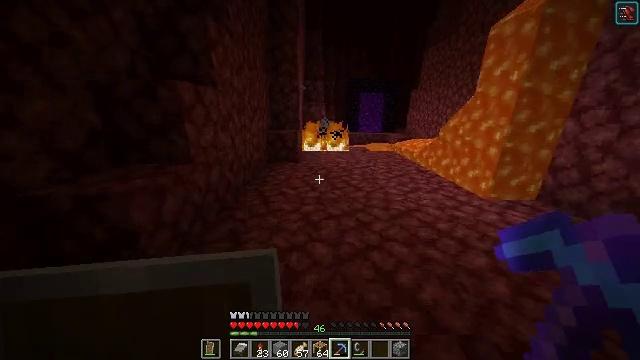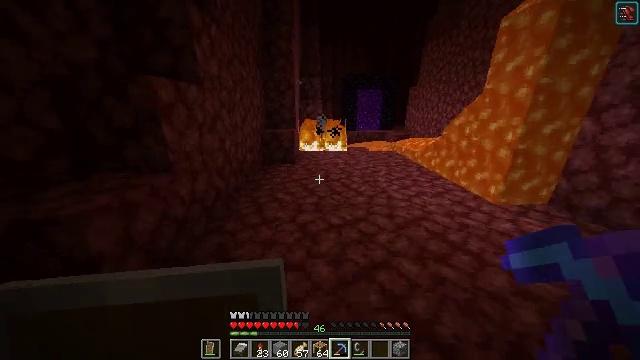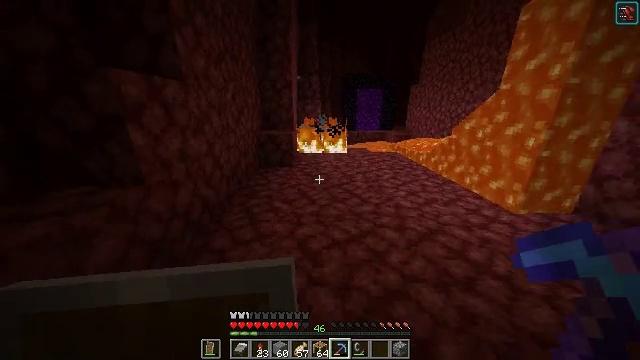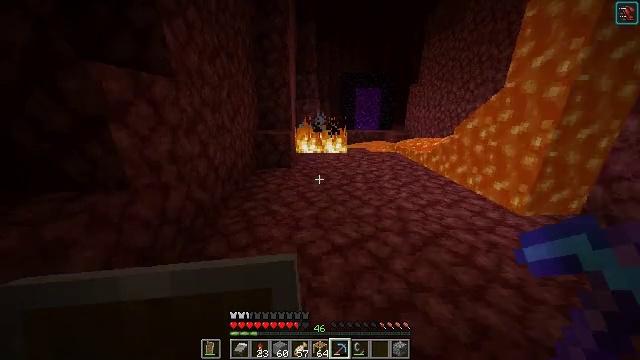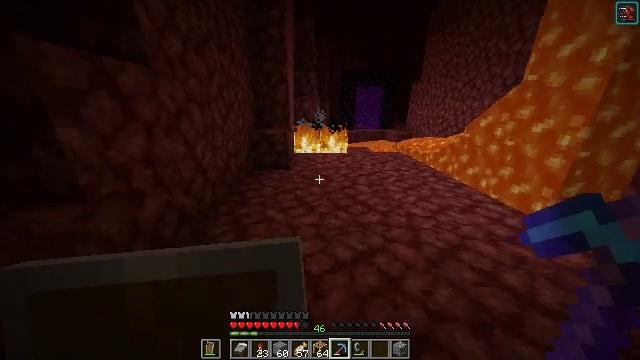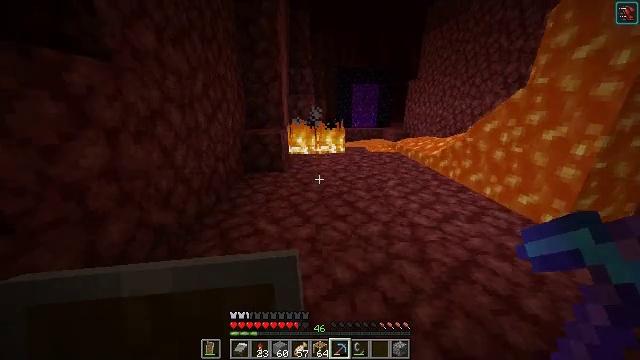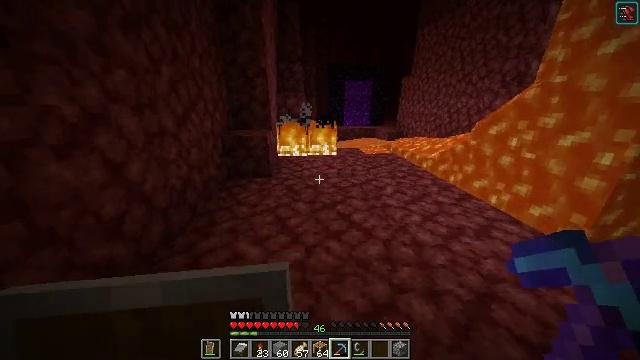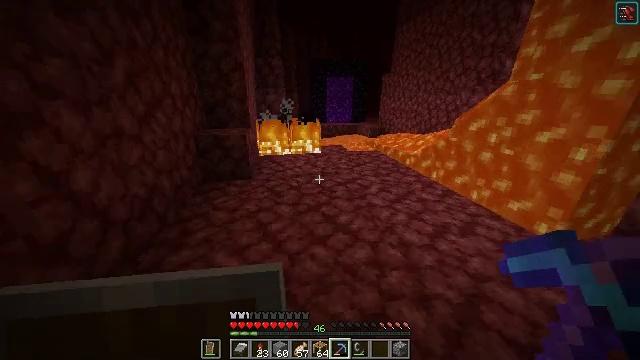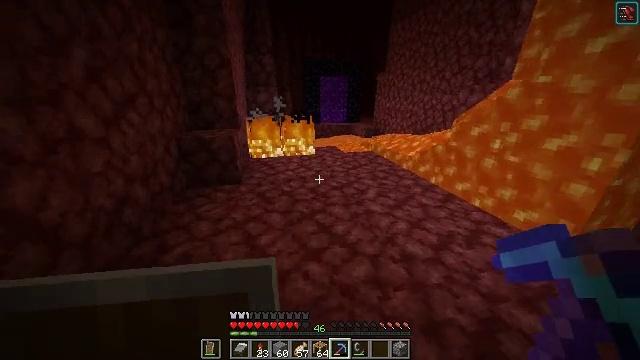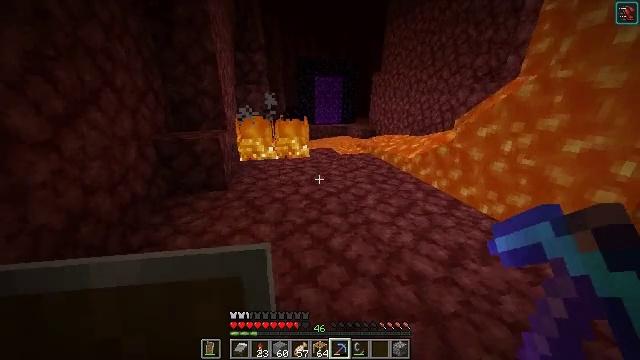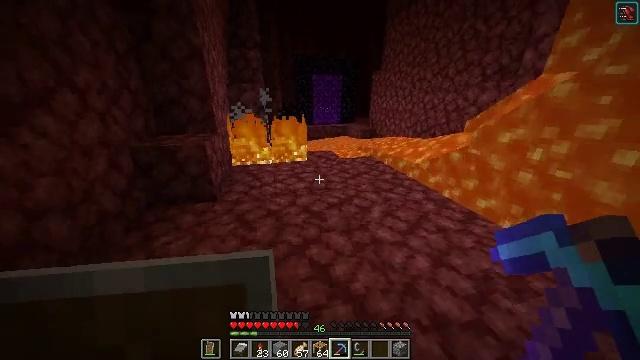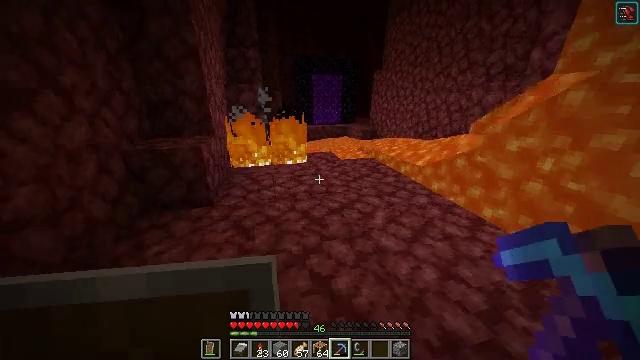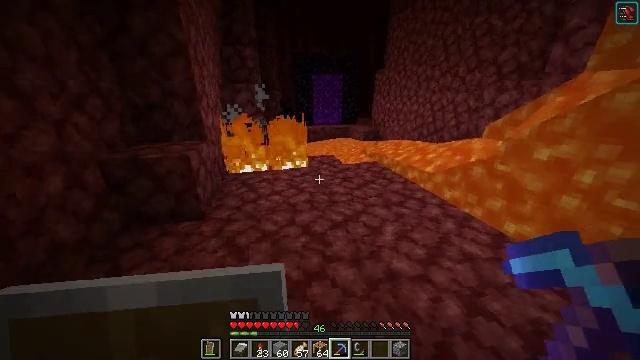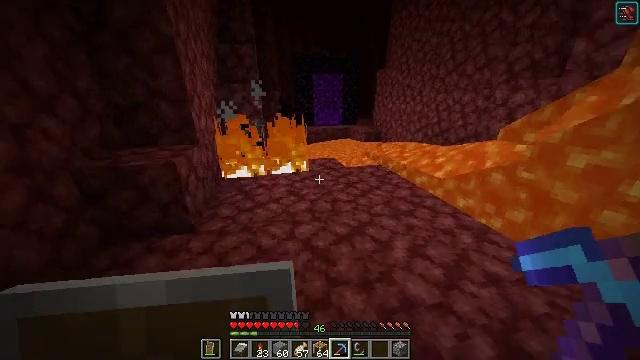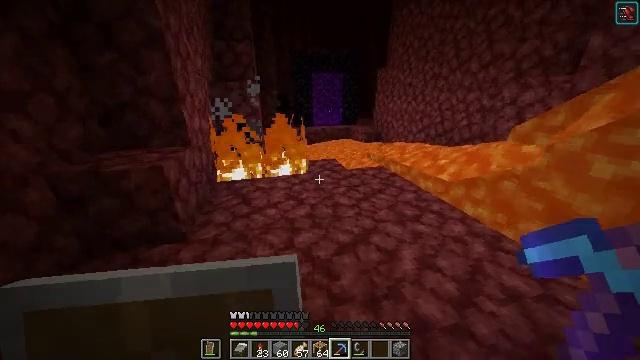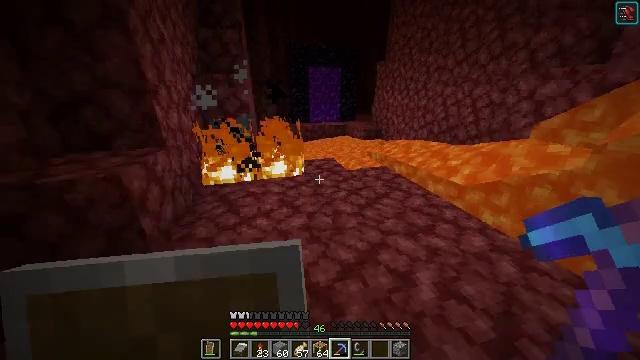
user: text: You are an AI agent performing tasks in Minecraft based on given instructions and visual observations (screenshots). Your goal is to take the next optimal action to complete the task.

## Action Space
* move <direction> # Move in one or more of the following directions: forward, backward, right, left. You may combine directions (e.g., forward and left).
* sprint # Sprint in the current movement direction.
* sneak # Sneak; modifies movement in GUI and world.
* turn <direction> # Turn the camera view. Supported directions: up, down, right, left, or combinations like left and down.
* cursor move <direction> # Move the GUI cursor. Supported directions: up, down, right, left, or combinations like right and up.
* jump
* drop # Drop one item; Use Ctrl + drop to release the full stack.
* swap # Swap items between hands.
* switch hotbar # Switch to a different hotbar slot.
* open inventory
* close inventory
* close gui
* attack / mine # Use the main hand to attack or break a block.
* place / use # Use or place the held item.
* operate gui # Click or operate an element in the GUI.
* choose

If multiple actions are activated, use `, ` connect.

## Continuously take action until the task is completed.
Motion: motion action
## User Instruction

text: Destroy the fire.
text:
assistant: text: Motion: move forward
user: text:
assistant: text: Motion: move forward
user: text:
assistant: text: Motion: move forward
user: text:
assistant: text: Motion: move forward
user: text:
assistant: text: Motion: move forward, turn right
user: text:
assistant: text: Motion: move forward, turn right
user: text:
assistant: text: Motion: move forward, turn right
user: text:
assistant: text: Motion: move forward, turn right
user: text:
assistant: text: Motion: move forward, turn right
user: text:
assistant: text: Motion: move forward
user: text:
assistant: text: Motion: move forward
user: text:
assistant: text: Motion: move forward
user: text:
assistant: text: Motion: move forward
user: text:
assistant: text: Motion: move forward
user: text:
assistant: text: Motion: move forward, turn down
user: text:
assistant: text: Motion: move forward, turn right and down
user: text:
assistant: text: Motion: move forward, turn right and down
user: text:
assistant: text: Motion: move forward, turn right
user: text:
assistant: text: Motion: move forward
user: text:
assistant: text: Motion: move forward
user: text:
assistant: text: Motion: move forward
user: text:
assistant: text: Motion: no_op
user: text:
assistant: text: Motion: no_op
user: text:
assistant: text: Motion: no_op
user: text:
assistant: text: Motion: no_op
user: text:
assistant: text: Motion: no_op
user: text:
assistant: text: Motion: turn right
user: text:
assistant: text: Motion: turn right
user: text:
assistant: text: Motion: turn right
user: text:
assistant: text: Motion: no_op